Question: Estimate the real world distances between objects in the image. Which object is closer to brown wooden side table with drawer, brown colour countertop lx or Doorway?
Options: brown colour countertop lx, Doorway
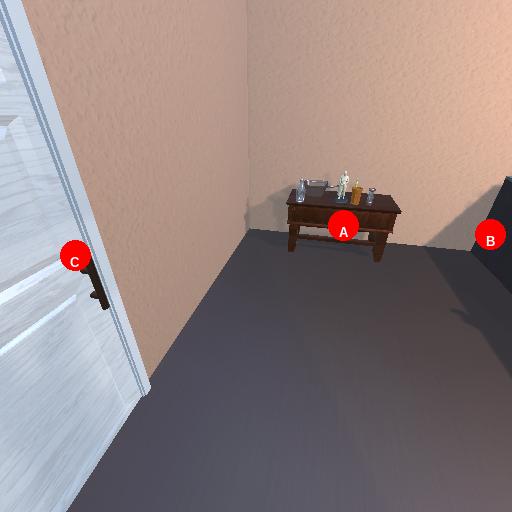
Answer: brown colour countertop lx